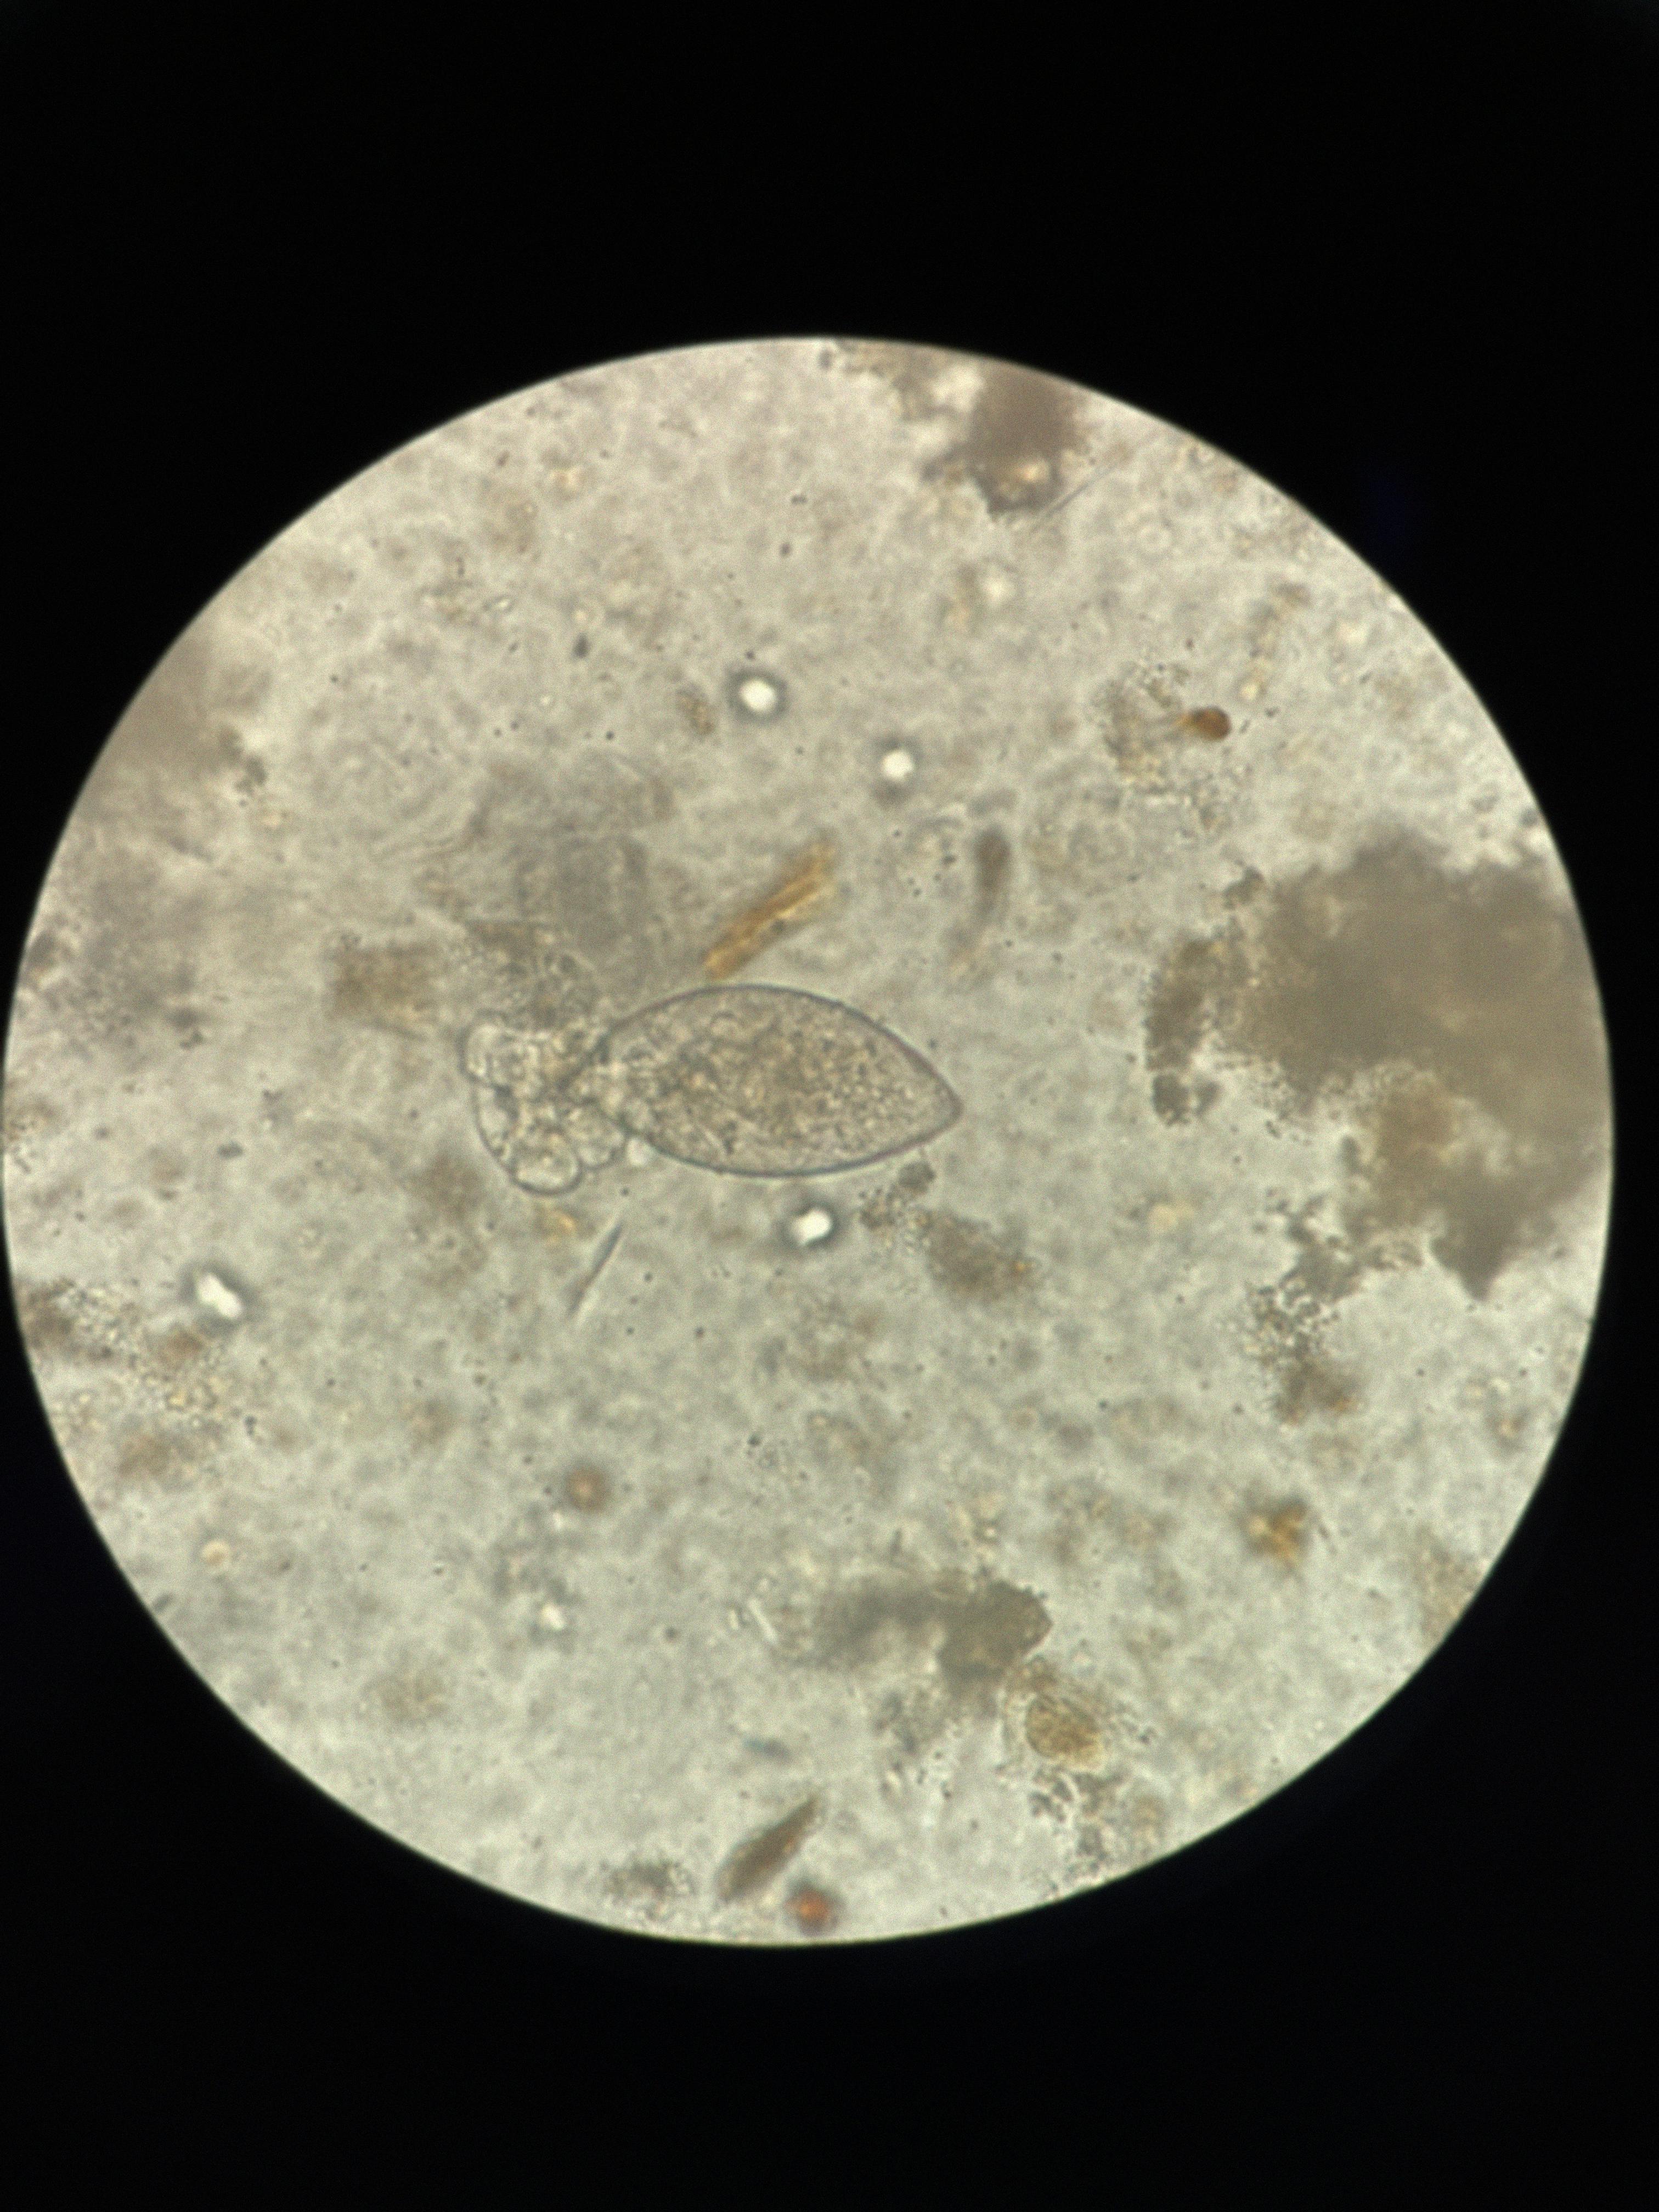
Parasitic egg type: Fasciolopsis buski